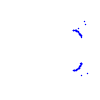
Particle: proton